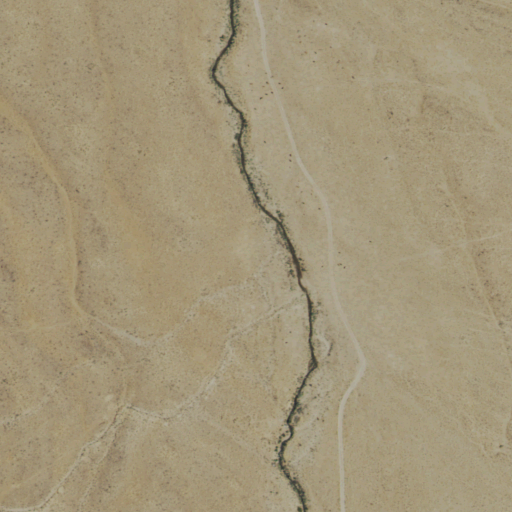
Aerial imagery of valley in Nevada named South Sixmile Canyon containing only shrub